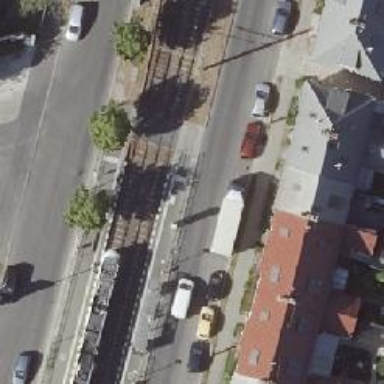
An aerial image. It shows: Tram stop.